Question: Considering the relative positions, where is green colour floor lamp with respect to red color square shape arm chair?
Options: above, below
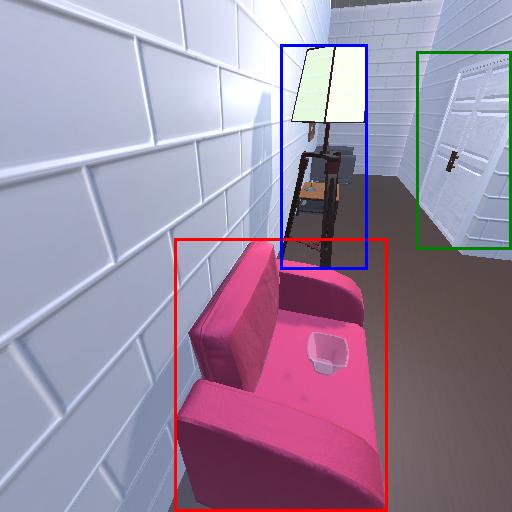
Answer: above